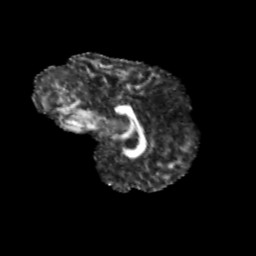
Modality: FA
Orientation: sagittal
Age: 13
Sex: male
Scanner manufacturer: siemens
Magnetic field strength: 3 T
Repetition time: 3.8 s
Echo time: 0.07 s